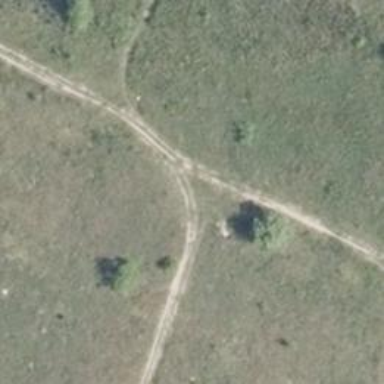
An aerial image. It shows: Dirt path.